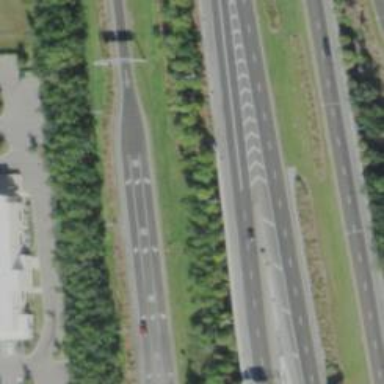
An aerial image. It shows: Diamond junction on motorway link.